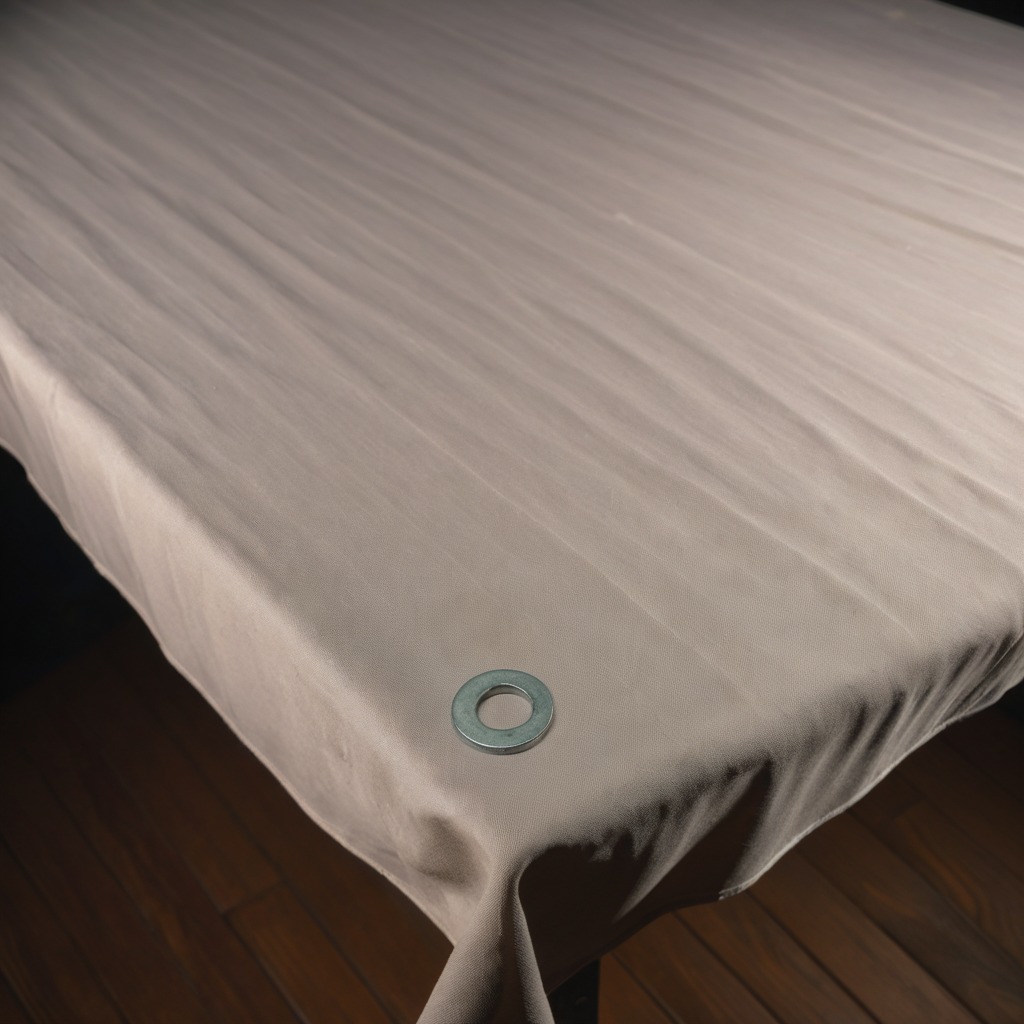
A flat metal washer lies on a wooden table inside a workshop at night dim ambient light soft shadows worn but beneath the cloth